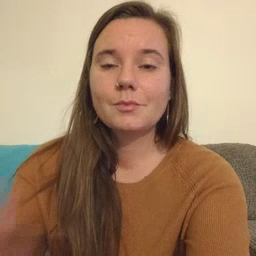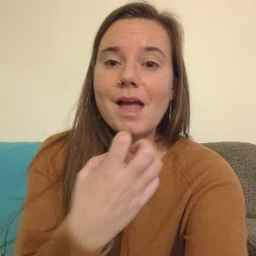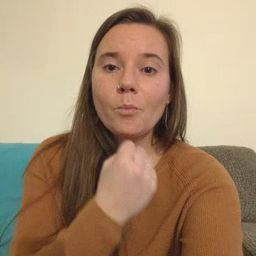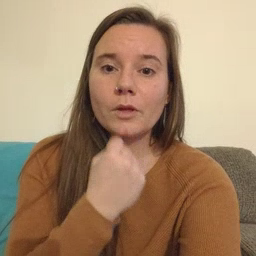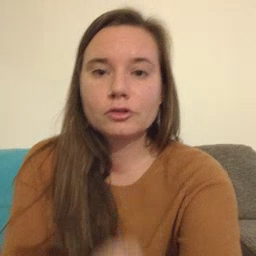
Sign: underwear